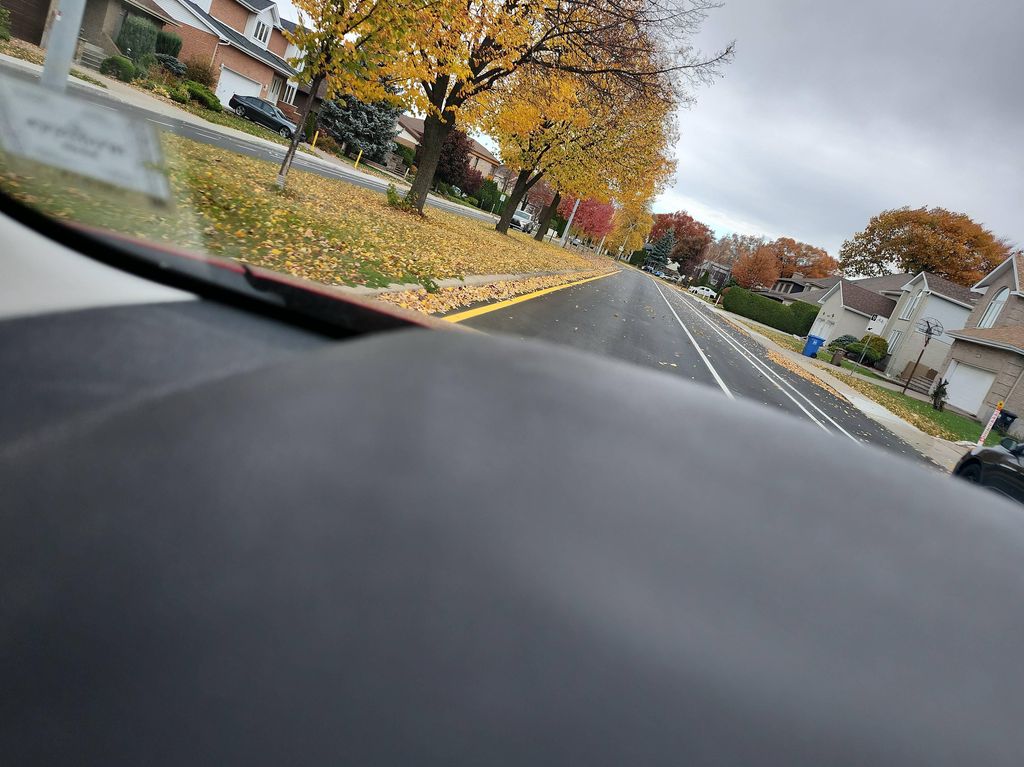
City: montreal